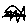
Label: zigzag